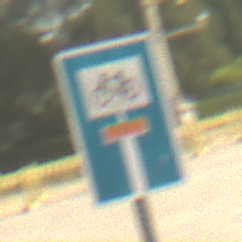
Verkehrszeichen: SackgasseRadverkehrDurchlaessig
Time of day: MorningAfternoon
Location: Outdoor (Suburban)
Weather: Clear
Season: NotSpecified
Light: Natural